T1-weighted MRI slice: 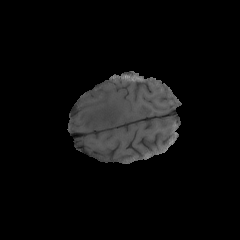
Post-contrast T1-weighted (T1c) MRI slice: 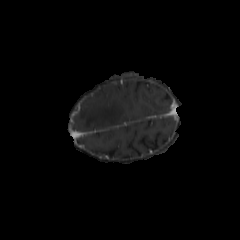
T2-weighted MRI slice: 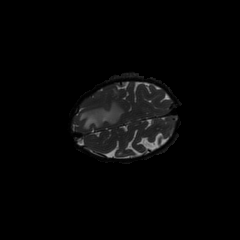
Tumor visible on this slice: yes